Question: I want to segue from my 'UITableViewController' to another 'ViewController', but I don't want the navigation bar to show on the other view controller (the one that where you press the button on it, it takes you back to the 'UITableViewController').
This is what I'm talking about...

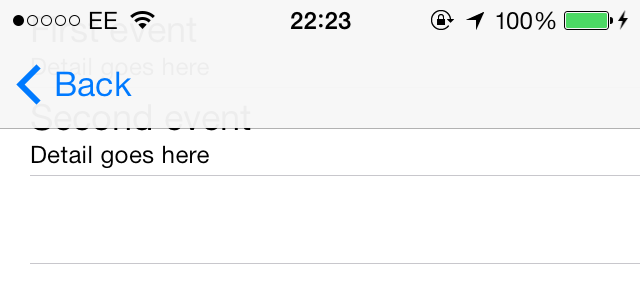
Answer: You can use that on the next VC:
'''
override func viewWillAppear(animated: Bool)
{
self.navigationController?.navigationBarHidden = true
}
'''
You can also use a 'Modal' or 'Popover' segue depending on the design.